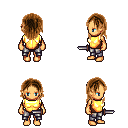
a pixel art fantasy rpg character, female body template, human, tanned skin, gold chest armor, metal pants, brown long hairstyle, dagger, four views (front, back, left, right), 2x2 character sprite sheet, small pixel art, hard edges, no anti-aliasing